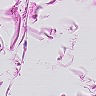
Metastatic tissue present: no